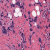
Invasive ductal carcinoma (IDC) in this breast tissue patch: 1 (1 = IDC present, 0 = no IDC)